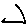
Label: triangle